Question: An API's response JSON string contain the following:
'"user_index": "7.<PHONE>.4681.4.7U84.76Q4657.469U.<PHONE>.15Q......"'
It seems to be used to render a chart on a web page. What's the data structure?
The source URL is: <URL> account and log in to use the site.
What I want is to get the data shown in the image below

When you hover over the chart, you will get a score of that day. This chart describes trends of Taylor Swift.
The XHR response data I made <URL>
This chart seems to be using SVG.
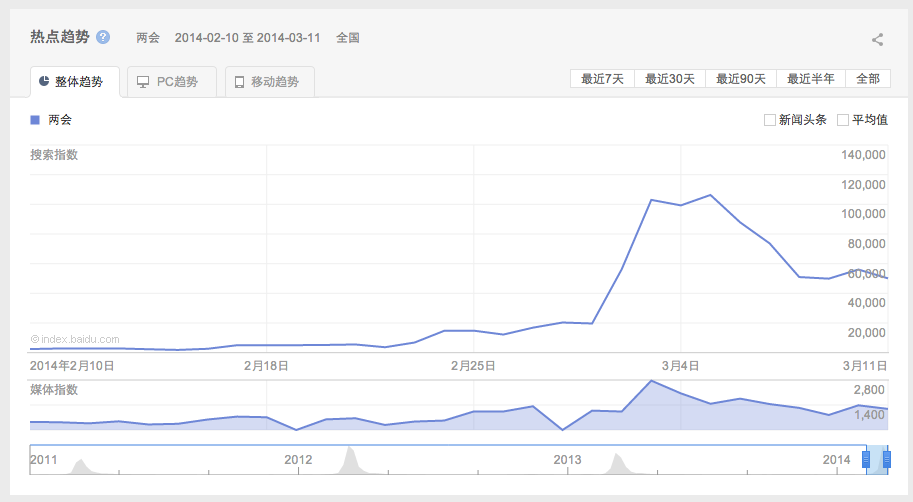
Answer: I'll start with a link to jsfiddle that decodes Taylor Swift data that you had in the sample request:
<URL>.
Here is how the chart looked to me:

So I've spent some time investigating how it works (I find decoding stuff really exciting challenge :) ) and I have come to some conclusions which may help you to decode the data.
1) Pay attention to the file fun.js?140221 from
<URL>
2) After de-obfuscation, find these two functions in the source:
'''
function b(p, m, o) {
var l = c(m || "tyufCBJKQas", o || k || a);
p = p.split("");
for (var n = p.length; n--; ) {
p[n] = l[p[n]]
}
return p.join("")
}
function c(m, o) {
m = m || "k";
o = ((o || "") + m).split("");
var p = m.length;
var q = 0;
var l = {};
for (var n = 0; n < o.length; n++) {
if (!(o[n] in l)) {
l[o[n]] = q;
if (++q >= p) {
l[o[n]] = ",";
break
}
}
}
return l
}
'''
They do the decoding stuff. Function c builds the "alphabet" and function b does the actual decoding. One of the keys for decoding is "tyufCBJKQas" and the other two are in variables 'k' and 'a'. Basically to decode the userIndexes you'd need to know what key should be in the variable 'k' (because if 'k' is set, 'a' is not used, and as far as I tested - 'k' is always set).
3) Pay attention to url used when requesting the data.
The request is sent in similarly to this one (which might be expired by now):
<URL>
In this case parameter res2 equals to "" That is important because before mentioned variable 'a' tends to be equal to res2 parameter.
Too bad we need variable 'k' to decode, which often is very different from 'a', but sometimes it is quite similar, as in this case. For this request it was "". Which means that perhaps variable 'k' can also be calculated from the request itself.
4) To create working solution that can decode the data every time, you just need to find where variable k is assigned and what is the algorithm for it's value. When you do that - use similar code to what I have in the fiddle with the right value for k and userIndex.
NOTE: Considering the fact that baidu has implemented some custom data encoding/decoding algorithm I suspect that they are not very happy by the fact that someone would use their engine directly, so perhaps you should pay attention to whether you break their user agreement, usage rules, etc and proceed accordingly.